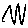
Label: zigzag